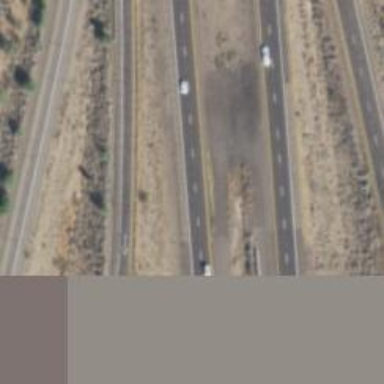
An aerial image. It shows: Asphalt motorway.